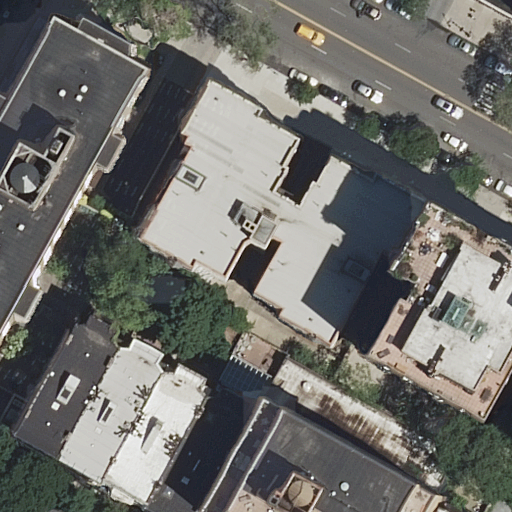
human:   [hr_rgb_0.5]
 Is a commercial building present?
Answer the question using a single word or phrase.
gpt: no

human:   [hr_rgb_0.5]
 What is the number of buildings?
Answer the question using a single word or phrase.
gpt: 11

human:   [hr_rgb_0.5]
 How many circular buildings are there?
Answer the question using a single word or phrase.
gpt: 0

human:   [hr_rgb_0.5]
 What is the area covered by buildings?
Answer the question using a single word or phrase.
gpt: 4876m2

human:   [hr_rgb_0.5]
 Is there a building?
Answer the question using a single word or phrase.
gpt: yes

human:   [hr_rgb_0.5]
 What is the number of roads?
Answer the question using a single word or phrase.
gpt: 2

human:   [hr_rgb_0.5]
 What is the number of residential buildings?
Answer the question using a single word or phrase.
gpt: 11

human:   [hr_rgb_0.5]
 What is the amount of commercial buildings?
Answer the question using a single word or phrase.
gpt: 0

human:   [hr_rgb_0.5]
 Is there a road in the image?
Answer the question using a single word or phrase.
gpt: yes

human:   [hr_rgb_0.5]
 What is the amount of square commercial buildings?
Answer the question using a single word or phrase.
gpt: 0

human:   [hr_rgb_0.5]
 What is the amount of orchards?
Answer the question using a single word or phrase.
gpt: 0

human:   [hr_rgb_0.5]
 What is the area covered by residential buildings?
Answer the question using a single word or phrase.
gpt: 4876m2

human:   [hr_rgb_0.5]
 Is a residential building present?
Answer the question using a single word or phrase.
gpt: yes

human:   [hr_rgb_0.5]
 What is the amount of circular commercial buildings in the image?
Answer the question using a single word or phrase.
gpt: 0

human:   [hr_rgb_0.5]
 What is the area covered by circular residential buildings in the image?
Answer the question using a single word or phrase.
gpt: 0m2

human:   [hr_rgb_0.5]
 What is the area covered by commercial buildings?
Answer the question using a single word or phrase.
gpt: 0m2

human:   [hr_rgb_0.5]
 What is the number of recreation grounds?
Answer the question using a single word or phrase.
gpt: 0

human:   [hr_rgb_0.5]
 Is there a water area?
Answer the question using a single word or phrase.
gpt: no

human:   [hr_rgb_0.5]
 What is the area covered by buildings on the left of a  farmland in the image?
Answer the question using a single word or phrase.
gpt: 0m2

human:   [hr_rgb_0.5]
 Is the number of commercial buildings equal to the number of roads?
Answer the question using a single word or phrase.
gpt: no

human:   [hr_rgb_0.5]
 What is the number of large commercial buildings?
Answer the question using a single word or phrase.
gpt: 0

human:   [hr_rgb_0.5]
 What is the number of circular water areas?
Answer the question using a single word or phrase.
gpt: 0

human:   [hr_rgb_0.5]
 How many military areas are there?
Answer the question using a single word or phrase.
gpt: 0

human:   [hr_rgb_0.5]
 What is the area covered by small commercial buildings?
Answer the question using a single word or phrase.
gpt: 0m2

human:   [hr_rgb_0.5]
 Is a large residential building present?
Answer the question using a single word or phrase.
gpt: yes

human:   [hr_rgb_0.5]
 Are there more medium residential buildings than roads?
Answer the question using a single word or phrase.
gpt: yes

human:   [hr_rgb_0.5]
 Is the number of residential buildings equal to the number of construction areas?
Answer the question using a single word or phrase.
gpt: no

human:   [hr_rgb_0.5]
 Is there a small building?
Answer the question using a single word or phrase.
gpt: yes

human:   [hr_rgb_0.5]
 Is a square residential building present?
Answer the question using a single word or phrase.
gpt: no

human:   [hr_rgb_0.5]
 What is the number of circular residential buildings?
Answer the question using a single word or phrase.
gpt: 0

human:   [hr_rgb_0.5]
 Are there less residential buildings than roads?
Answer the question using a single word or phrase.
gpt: no

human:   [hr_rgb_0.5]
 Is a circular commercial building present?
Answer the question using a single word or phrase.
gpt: no

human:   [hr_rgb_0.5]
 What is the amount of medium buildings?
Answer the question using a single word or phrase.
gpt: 6

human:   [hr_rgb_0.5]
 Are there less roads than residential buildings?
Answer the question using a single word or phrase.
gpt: yes

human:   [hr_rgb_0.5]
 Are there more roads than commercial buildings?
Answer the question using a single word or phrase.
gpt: yes

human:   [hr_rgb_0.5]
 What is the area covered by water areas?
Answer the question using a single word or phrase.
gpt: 0m2

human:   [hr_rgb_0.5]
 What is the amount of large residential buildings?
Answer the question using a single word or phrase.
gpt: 3

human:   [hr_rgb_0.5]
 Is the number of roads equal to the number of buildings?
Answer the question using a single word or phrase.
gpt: no

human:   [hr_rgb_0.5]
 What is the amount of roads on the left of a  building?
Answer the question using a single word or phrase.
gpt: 2

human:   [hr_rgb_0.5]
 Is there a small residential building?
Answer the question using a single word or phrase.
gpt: yes

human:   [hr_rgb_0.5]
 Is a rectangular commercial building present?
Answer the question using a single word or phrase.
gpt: no

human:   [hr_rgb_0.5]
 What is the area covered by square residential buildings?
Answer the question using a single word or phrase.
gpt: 0m2

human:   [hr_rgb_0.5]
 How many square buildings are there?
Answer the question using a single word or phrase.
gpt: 0

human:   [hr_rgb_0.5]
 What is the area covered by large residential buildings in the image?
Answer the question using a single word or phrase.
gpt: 3200m2

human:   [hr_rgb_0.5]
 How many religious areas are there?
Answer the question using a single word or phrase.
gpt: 0

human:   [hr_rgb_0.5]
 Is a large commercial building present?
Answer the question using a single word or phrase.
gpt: no

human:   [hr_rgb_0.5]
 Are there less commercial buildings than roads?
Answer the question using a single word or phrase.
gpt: yes

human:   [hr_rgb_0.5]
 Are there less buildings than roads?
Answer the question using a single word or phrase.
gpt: no

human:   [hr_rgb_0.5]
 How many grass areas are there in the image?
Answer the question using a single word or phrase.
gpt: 0

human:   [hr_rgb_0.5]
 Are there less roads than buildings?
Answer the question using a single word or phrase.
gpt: yes

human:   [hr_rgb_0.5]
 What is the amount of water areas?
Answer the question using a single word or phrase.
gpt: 0

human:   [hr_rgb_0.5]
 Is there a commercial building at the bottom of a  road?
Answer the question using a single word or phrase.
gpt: no

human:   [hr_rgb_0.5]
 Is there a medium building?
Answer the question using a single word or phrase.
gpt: yes

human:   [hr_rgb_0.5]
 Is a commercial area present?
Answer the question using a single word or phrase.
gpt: no

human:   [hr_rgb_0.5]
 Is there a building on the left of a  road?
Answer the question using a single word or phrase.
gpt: yes

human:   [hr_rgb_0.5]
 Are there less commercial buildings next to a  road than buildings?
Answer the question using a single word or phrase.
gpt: yes

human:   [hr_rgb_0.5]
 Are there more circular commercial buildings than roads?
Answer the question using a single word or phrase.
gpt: no

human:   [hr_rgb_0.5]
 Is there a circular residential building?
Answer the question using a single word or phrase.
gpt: no

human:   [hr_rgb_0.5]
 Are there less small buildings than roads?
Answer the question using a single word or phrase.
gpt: no

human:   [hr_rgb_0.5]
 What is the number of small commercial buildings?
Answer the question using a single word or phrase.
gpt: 0

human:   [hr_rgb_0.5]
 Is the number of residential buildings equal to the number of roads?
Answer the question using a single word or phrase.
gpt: no

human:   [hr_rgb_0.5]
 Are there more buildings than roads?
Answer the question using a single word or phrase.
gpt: yes

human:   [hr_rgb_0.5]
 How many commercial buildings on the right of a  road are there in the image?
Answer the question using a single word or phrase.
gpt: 0

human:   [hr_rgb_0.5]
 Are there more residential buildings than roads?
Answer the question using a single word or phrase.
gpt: yes